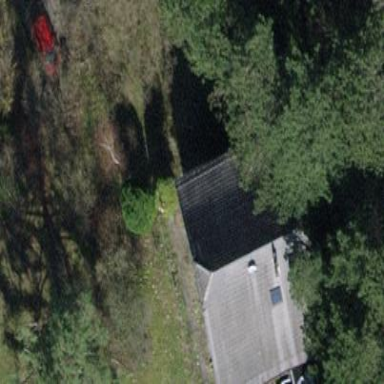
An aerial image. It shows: Detached building with hipped roof shape.